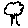
Label: tree